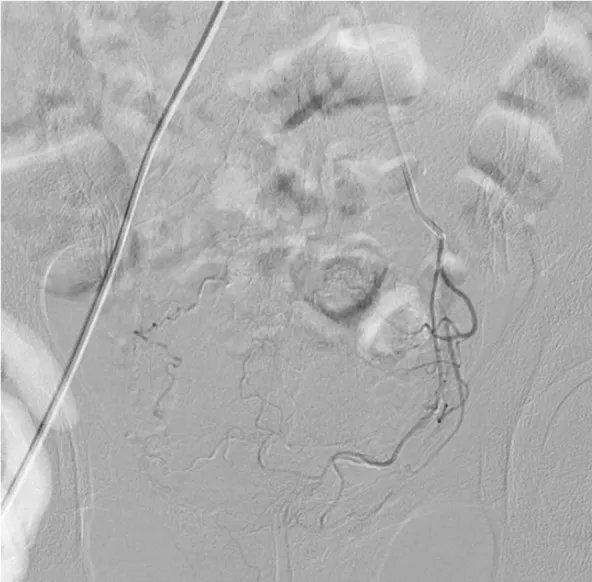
Finishing embolization on the left side.
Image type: radiology (x_ray)